Field crop: maize
Growth stage: 2
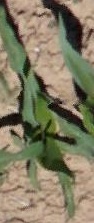
Species: maize